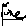
Label: line